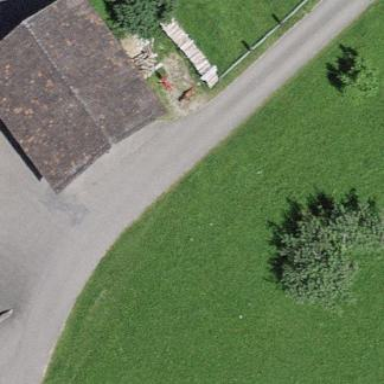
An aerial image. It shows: Barn.